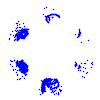
Particle: kaon